Question: I use a scrolled window with viewport inside a dialog, it looks like this:

My question: Is it possible to set this scrolled window that it does not only not exceed a certain vertical size, but also shrinks if text shown inside the scrolled window does not take the whole space of the scrolled window? The first "no exceeding" condition works well by using a simple 'gtk_widget_set_size_request', so I just would like to know whether this could be combined with some sort of "auto shrink".
Code I currently use is
'''
GtkWidget *scrolled_window = gtk_scrolled_window_new (NULL, NULL);
gtk_scrolled_window_add_with_viewport (GTK_SCROLLED_WINDOW (scrolled_window), label);
gtk_widget_set_size_request (scrolled_window, 570, 125);
'''
I usually use also a label with text for this dialog, but since it is not important for this question I've removed the text.
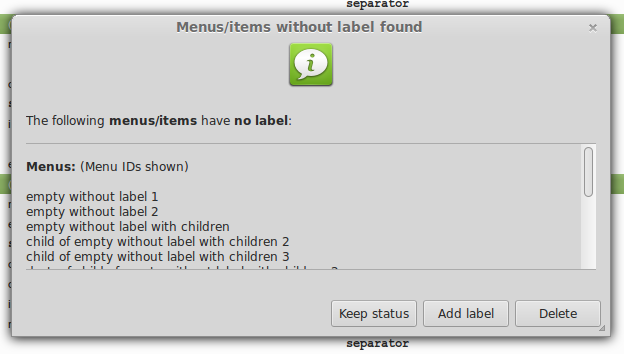
Answer: I've seen right now that even though
'''
gtk_widget_set_size_request (scrolled_window, 570,
(gtk_widget_get_allocated_height (label) < 125) ?
gtk_widget_get_allocated_height (label) : 125);
'''
is not actually an auto shrink in the sense i had asked for, it serves my purpose good enough. So I am going to use this.